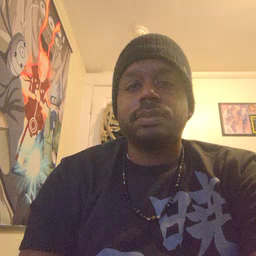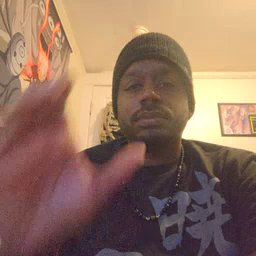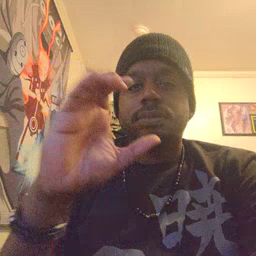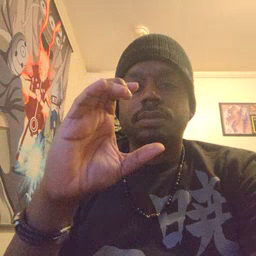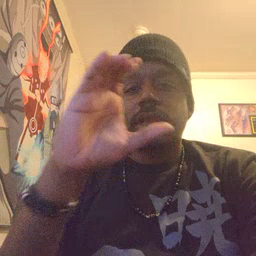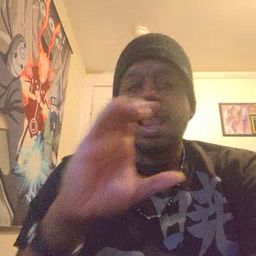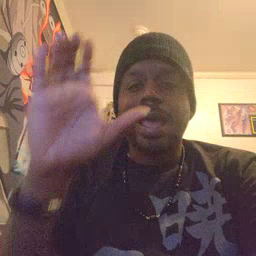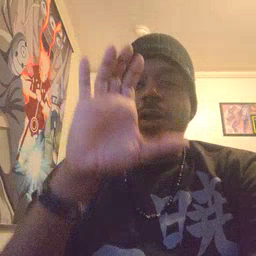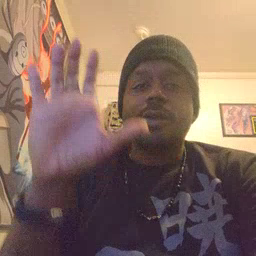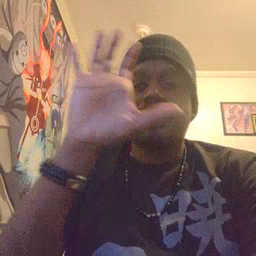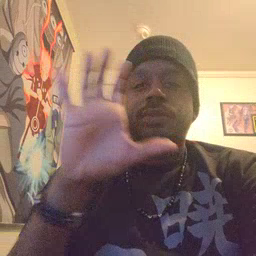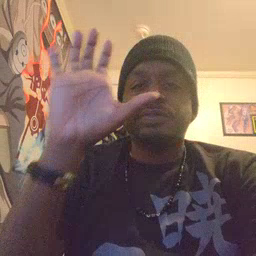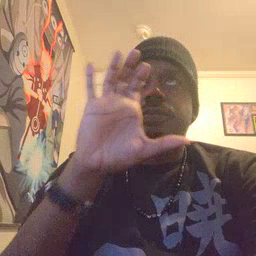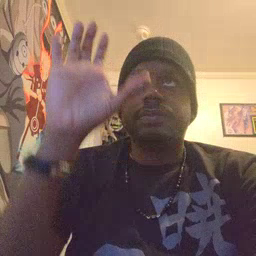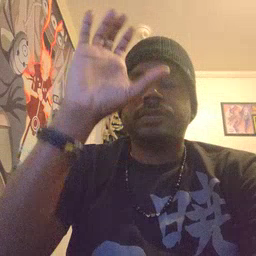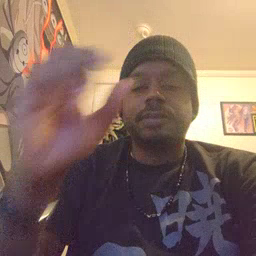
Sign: cloud